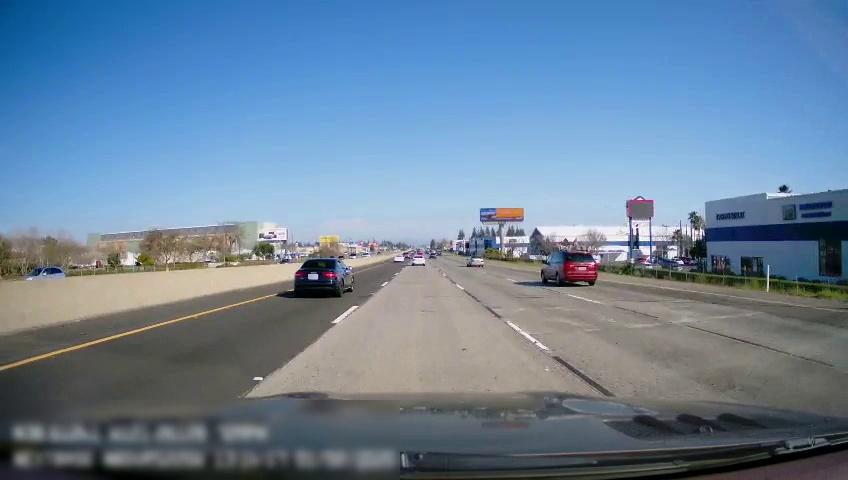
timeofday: Day
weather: Sunny
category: Vehicles | SUV
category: Vehicles | Car
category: Drivable Space
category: Vehicles | Car
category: Vehicles | Van
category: Vehicles | Car
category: Vehicles | Car
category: Vehicles | Car
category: Lanes | Alternate Lane
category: Lanes | Alternate Lane
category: Lanes | Current Lane
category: Lanes | Current Lane
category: Lanes | Alternate Lane